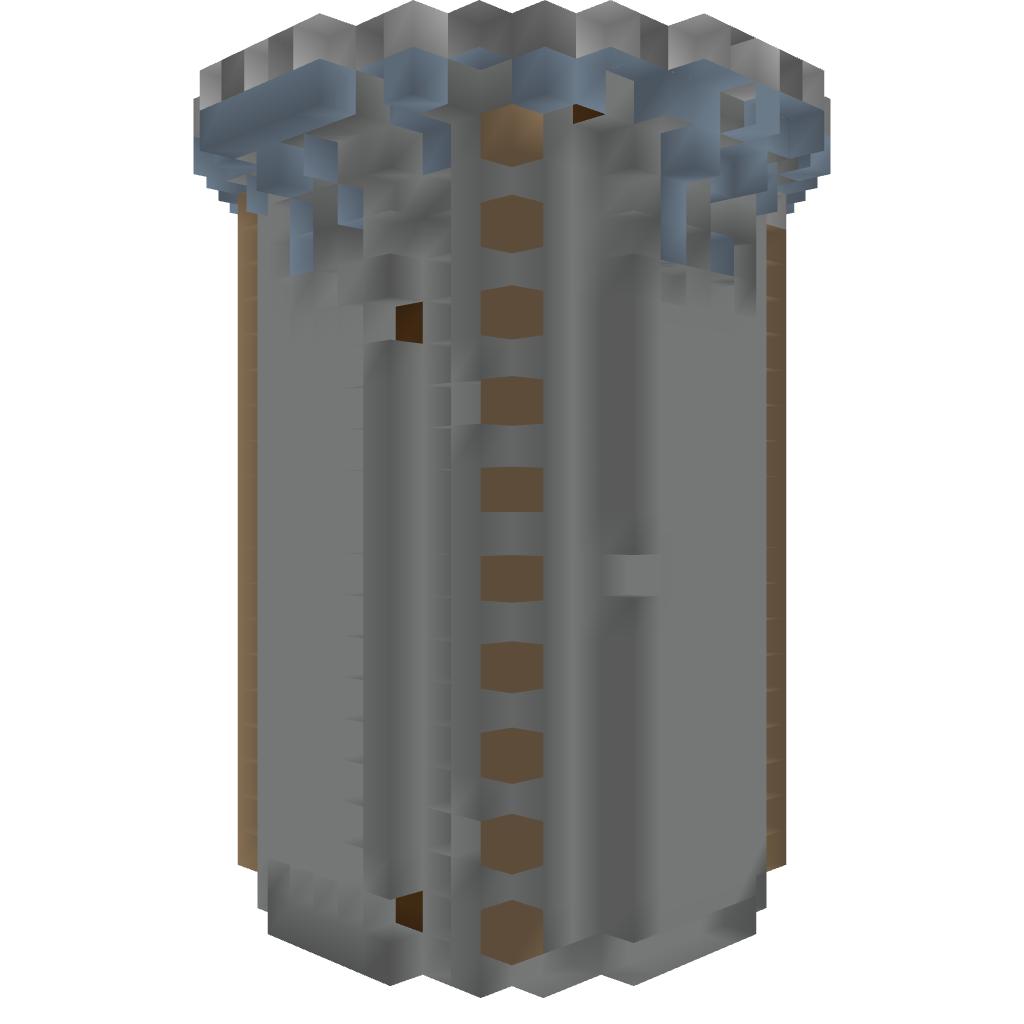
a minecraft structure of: Mideval Watch Tower